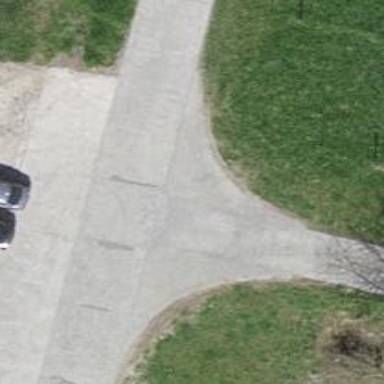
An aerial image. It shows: Well-maintained track road with grade 1 tracktype.